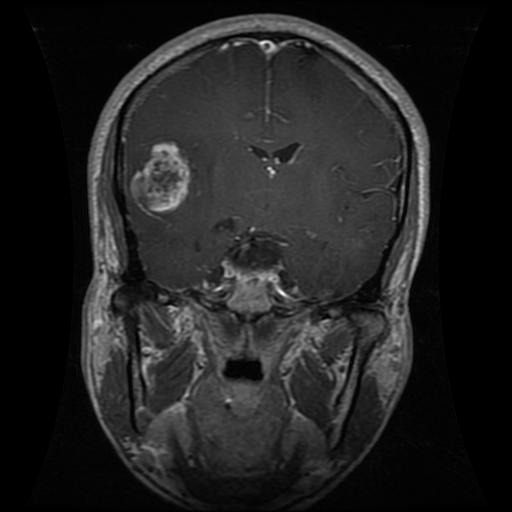
Label: glioma